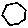
Label: hexagon